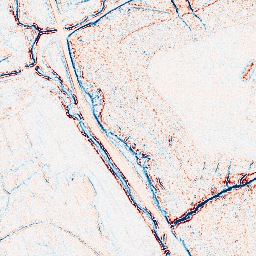
Category: edge_preserving
Decomposition family: bilateral
Decomposition parameters: d: 5
sigma_color: 50
sigma_space: 75
Upsampling method: cubic_mitchell
Upsampling parameters: scale: 8
Upsampling scale: 8